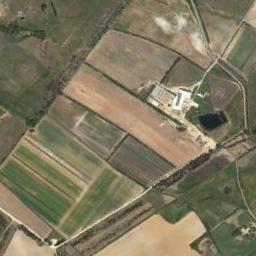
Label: rectangular_farmland